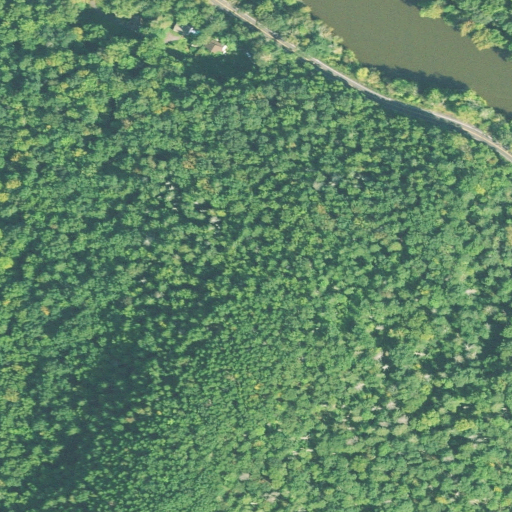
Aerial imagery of mountain in Connecticut named Straits Rock containing mixed forest, evergreen forest, deciduous forest, open development, open water, low intensity development, and grassland